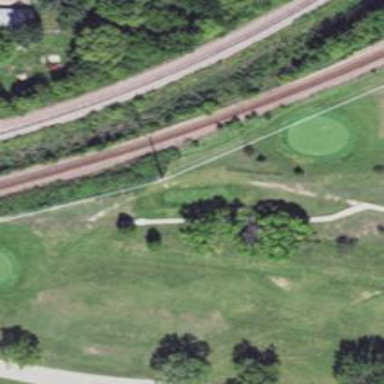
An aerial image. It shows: Path for both road and golf.